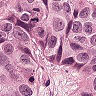
Metastatic tissue present: yes